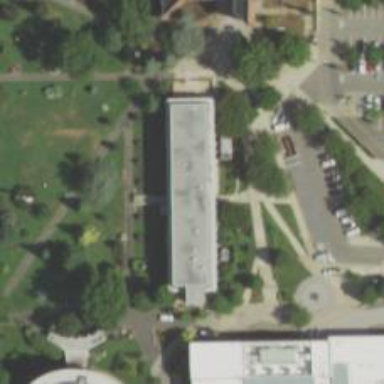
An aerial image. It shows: University building.